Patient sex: M
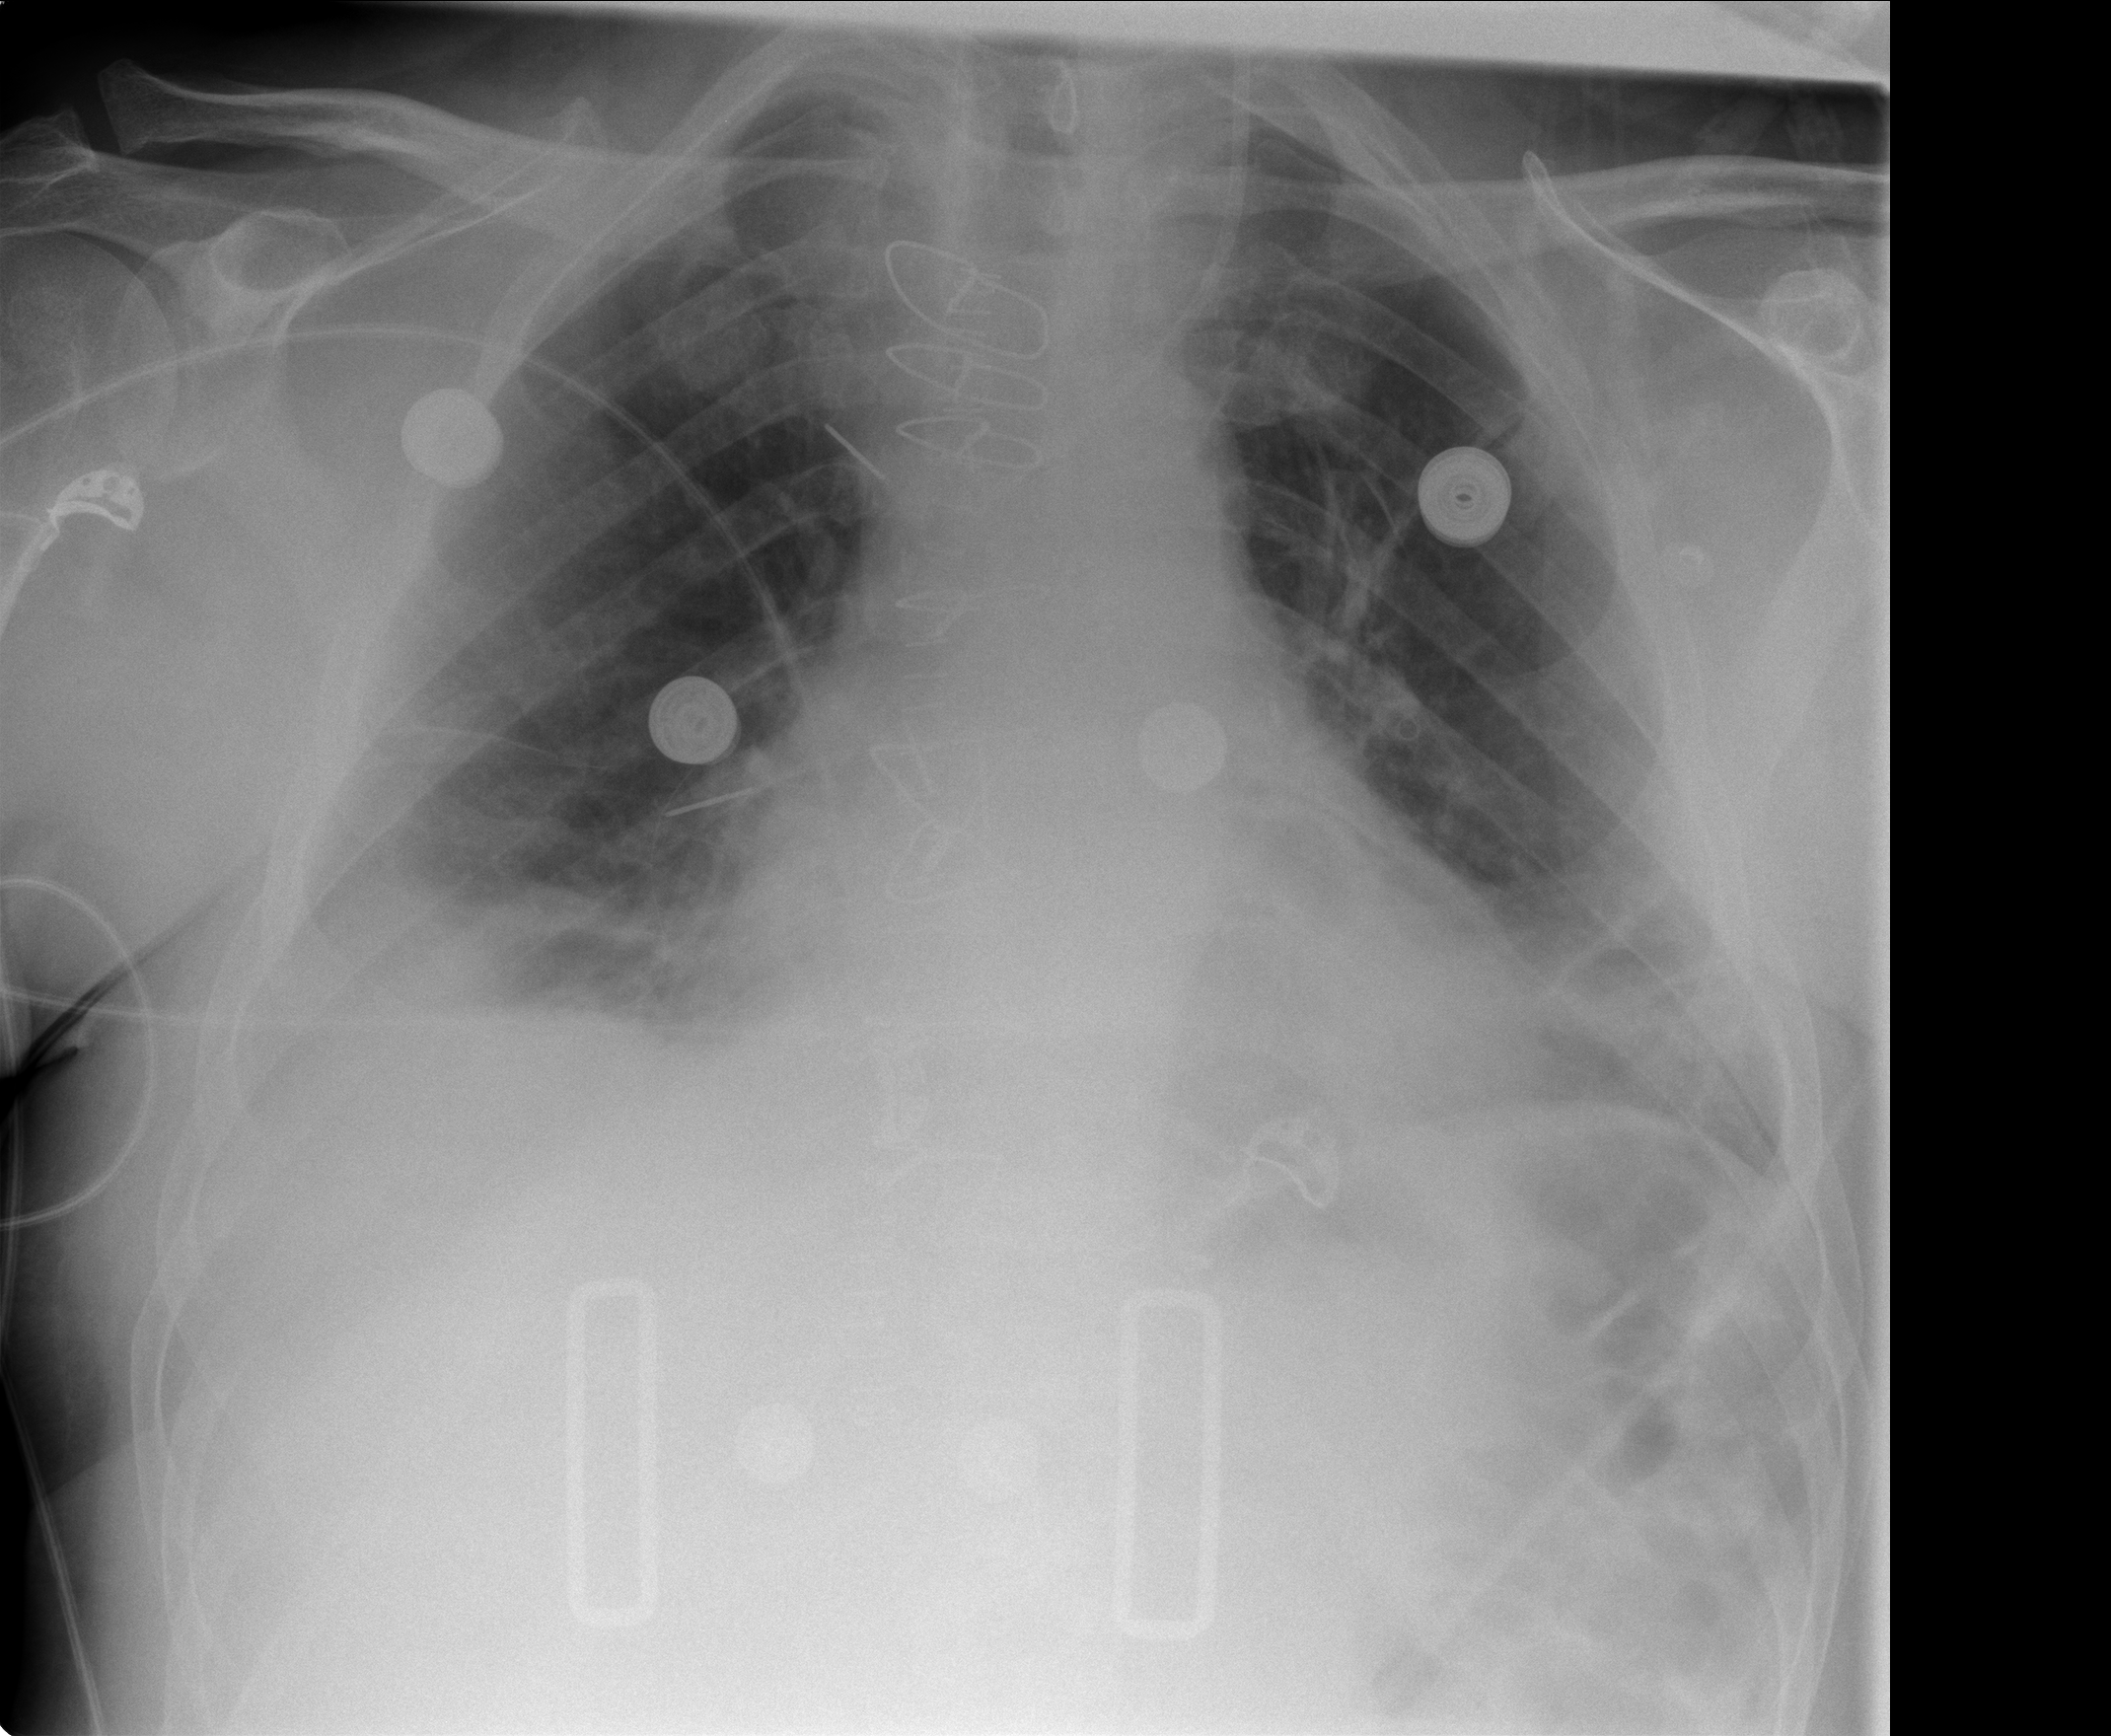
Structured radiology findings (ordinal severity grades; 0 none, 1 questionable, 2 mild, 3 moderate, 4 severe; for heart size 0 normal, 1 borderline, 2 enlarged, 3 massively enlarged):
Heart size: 0
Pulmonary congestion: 0
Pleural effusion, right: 2
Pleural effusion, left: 0
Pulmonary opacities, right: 0
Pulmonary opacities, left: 0
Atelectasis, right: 2
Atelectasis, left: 2